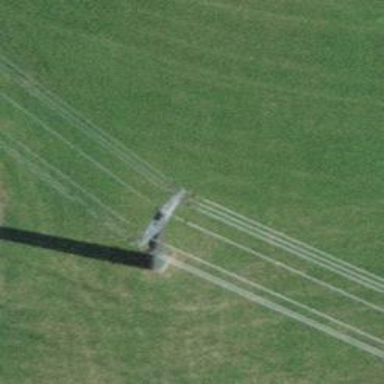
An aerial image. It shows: Power tower.